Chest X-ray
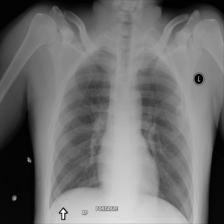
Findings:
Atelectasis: negative
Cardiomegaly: negative
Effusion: negative
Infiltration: negative
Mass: negative
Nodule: negative
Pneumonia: negative
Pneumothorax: negative
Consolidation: negative
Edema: negative
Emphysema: negative
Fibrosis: negative
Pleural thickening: negative
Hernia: negative